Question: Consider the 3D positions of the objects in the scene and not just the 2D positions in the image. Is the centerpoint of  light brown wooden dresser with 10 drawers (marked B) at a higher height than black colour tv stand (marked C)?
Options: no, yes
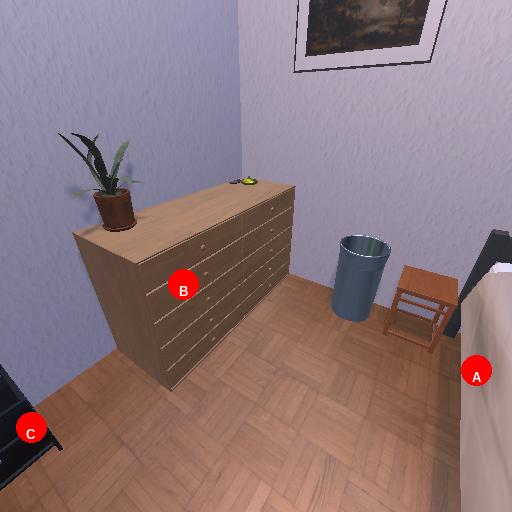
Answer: no